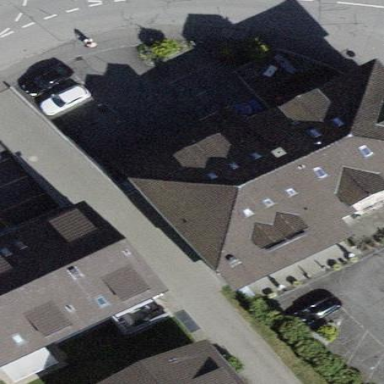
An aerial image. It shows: Residential building.